Question: I've paired an 'IOBluetoothDevice' in my Mac/Cocoa app and would like to "unpair" it programmatically. That is, I would like to remove the device from the left pane of the Bluetooth section of System Preferences.
I've seen '[IOBluetoothDevice removeFromFavorites]', but that just removes the heart icon next to the "Favorite" attribute of the device -- the device is still listed in the left pane.
Is this possible through Cocoa?

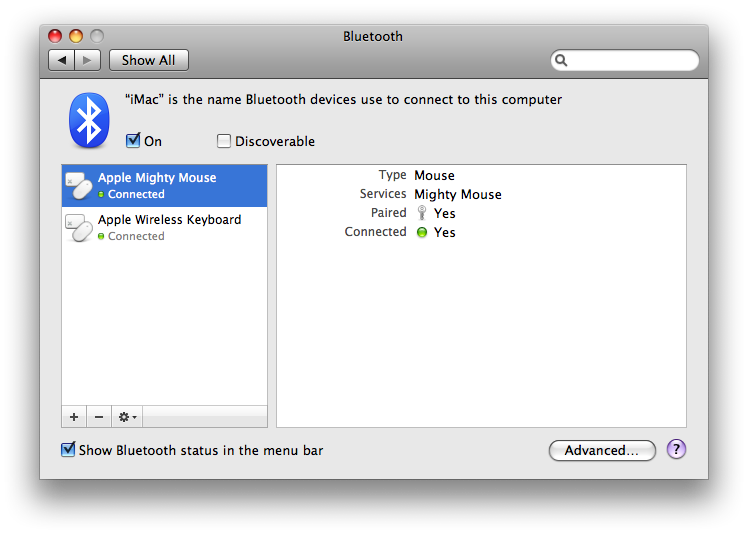
Answer: Paired devices are a part of System Preferences.
You can find the file with the bluetooth preferences in '/Library/Preferences', its name is 'com.apple.Bluetooth.plist'.

However, you cannot edit the file directly. You should use 'SCPreferences' class from 'System Configuration' framework.
Note the API for accessing/modifying system preferences is pretty low level.
EDIT: The following code works if run in superuser mode. I am not a Mac OS developer myself but it should be possible to init it with an 'AuthorizationRef' and run it with user mode (the user will confirm access to system configuration).
'''
SCPreferencesRef prefs = SCPreferencesCreate(kCFAllocatorDefault,
CFSTR("Test"),
CFSTR("/Library/Preferences/com.apple.Bluetooth.plist"));
const CFStringRef PAIRED_DEVICES_KEY = CFSTR("PairedDevices");
NSArray *pairedDevices = (__bridge NSArray *) SCPreferencesGetValue(prefs, PAIRED_DEVICES_KEY);
NSLog(@"Paired devices: %@", pairedDevices);
NSString *deviceToRemove = @"e4-32-cb-da-ca-2f";
NSMutableArray *newPairedDevices = [pairedDevices mutableCopy];
[newPairedDevices removeObject:deviceToRemove];
Boolean valueSet = SCPreferencesSetValue(prefs, PAIRED_DEVICES_KEY, (__bridge CFPropertyListRef) [NSArray arrayWithArray:newPairedDevices]);
NSLog(@"Value set: %@", (valueSet) ? @"YES" : @"NO");
if (!valueSet) {
NSLog(@"Error: %@", SCCopyLastError());
}
Boolean saved = SCPreferencesCommitChanges(prefs);
if (!saved) {
NSLog(@"Error: %@", SCCopyLastError());
}
NSLog(@"Saved: %@", (saved) ? @"YES" : @"NO");
CFRelease(prefs);
'''